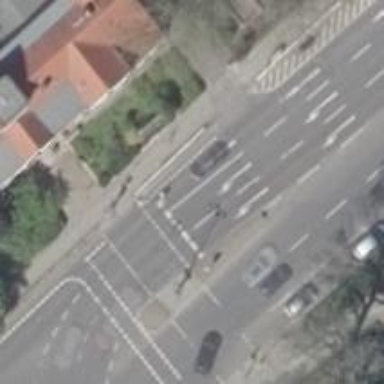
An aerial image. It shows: Road with traffic signals controlling the flow of traffic.